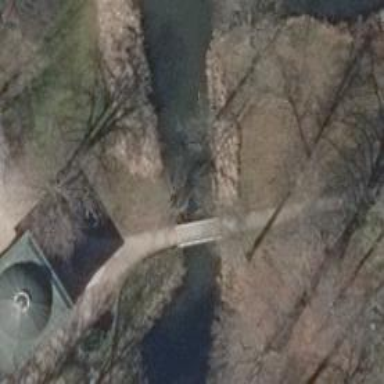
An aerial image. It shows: Footway bridge with metal surface.